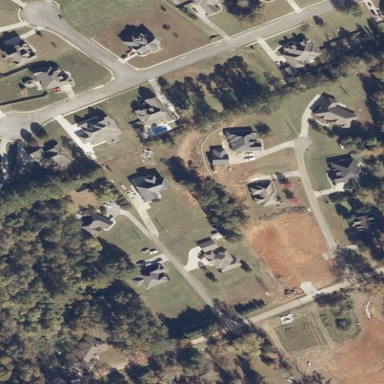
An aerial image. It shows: Residential area in rural setting.